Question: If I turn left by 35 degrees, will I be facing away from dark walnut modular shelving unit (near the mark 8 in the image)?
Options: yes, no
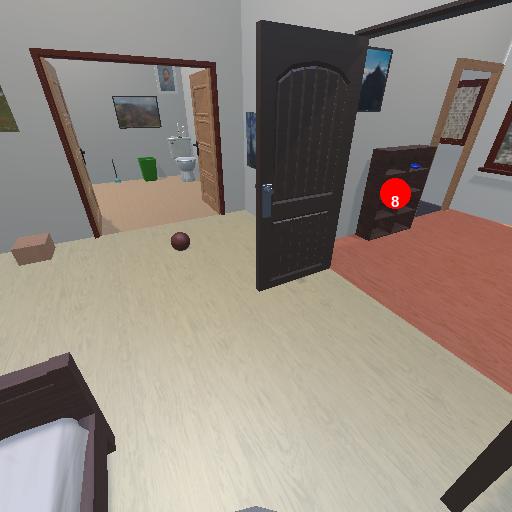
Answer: yes